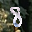
Label: 8